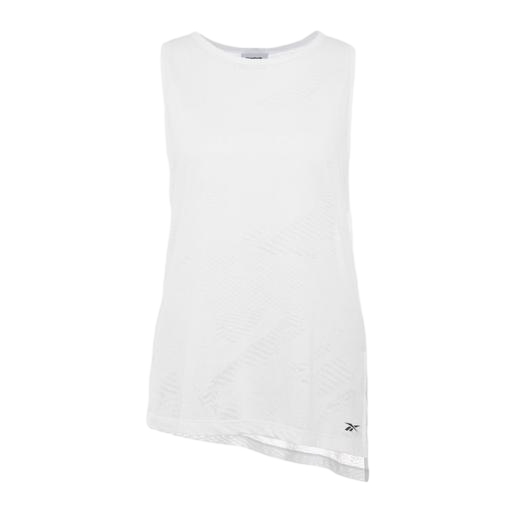
white mesh tank, white pure tank top, mesh tank top, white background